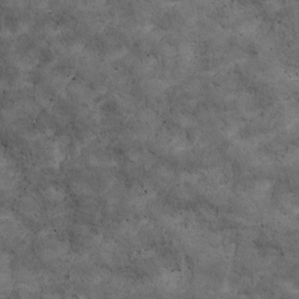
Label: non_frost